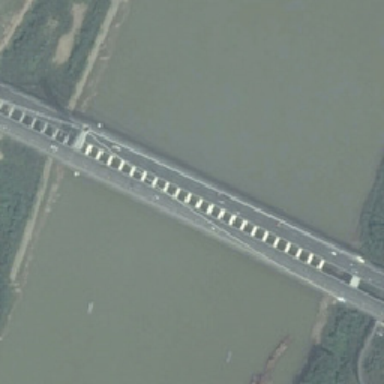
The suspension bridge joins the banks covered by trees .